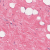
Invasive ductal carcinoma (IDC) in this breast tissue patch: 0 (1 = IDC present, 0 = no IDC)